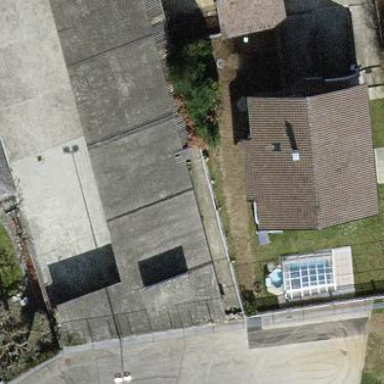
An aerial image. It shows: Group of garages.